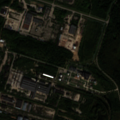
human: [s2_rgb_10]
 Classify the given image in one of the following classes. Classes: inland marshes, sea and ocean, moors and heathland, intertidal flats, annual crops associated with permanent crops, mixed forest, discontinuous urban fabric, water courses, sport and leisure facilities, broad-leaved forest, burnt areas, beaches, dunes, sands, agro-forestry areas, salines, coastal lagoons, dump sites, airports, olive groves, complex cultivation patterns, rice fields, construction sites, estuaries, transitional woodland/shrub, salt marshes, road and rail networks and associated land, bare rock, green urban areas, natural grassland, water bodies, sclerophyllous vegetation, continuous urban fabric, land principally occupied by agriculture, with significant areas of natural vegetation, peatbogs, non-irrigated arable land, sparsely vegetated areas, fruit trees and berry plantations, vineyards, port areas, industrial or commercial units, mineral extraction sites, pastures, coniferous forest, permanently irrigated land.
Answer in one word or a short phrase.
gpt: industrial or commercial units, green urban areas, coniferous forest, mixed forest, transitional woodland/shrub